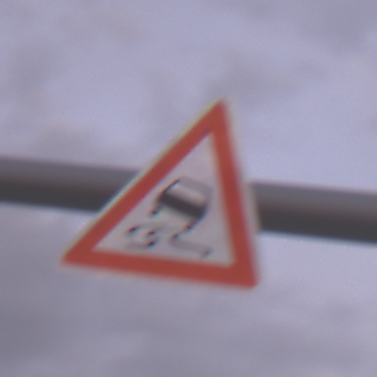
Verkehrszeichen: SchleuderOderRutschgefahr
Umgebung: Outdoor, Nature
Tageszeit: SunriseSunset
Wetter: PartlyCloudy
Licht: Natural
Jahreszeit: NotSpecified
Kontrast: LowContrast